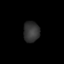
Tissue: lung
Cell type: Epithelial cells
Senescence score: 0.1789
Nuclear area (px): 324
Mean DAPI intensity: 51.781